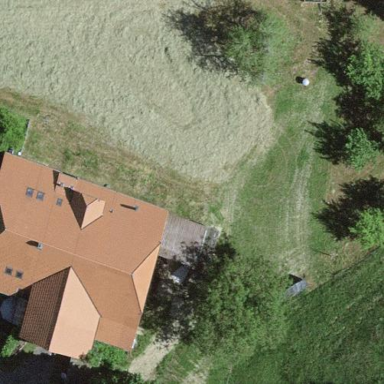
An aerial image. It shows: Farm building.